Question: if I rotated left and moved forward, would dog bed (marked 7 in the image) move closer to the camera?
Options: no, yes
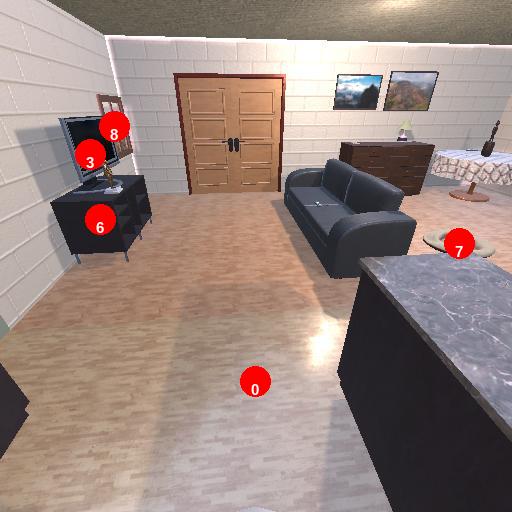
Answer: no